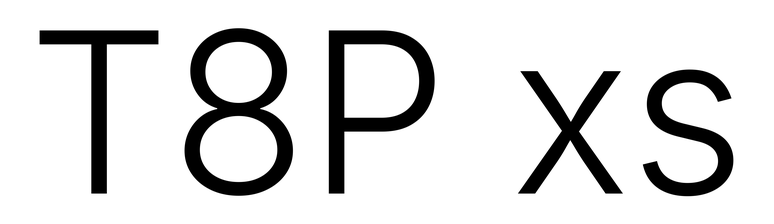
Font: Inter_Light